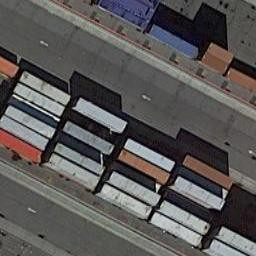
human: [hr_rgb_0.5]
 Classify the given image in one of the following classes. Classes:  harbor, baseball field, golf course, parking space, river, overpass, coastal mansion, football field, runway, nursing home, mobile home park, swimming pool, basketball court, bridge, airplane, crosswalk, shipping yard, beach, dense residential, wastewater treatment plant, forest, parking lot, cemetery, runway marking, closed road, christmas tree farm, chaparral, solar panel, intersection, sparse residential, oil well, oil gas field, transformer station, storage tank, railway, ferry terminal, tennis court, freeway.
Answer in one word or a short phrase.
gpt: shipping yard